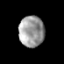
Tissue: prostate
Cell type: T cells
Senescence score: 0.3245
Nuclear area (px): 773
Mean DAPI intensity: 154.595